Interaction volume radius: 10 \u00c5
Interaction volume height: 20 \u00c5
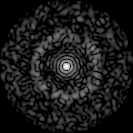
Disorder parameter: 0.833